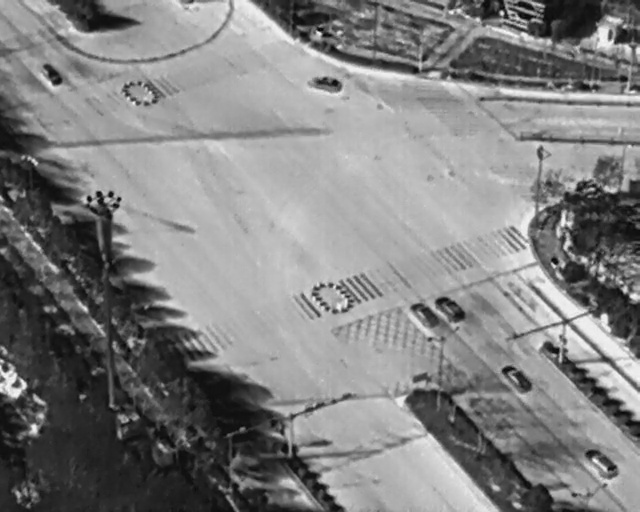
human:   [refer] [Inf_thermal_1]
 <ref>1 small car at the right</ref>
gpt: <box>[[67, 58, 72, 62, 138]]</box>

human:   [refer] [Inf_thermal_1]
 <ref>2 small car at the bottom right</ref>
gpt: <box>[[78, 72, 83, 75, 139], [91, 88, 96, 92, 140]]</box>

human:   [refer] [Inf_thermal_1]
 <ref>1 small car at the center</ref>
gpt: <box>[[63, 59, 68, 62, 141]]</box>